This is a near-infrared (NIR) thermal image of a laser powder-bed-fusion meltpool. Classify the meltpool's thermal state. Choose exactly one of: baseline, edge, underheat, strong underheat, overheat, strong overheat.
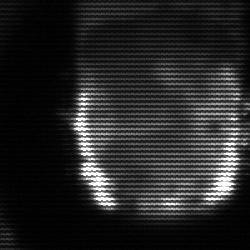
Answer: baseline